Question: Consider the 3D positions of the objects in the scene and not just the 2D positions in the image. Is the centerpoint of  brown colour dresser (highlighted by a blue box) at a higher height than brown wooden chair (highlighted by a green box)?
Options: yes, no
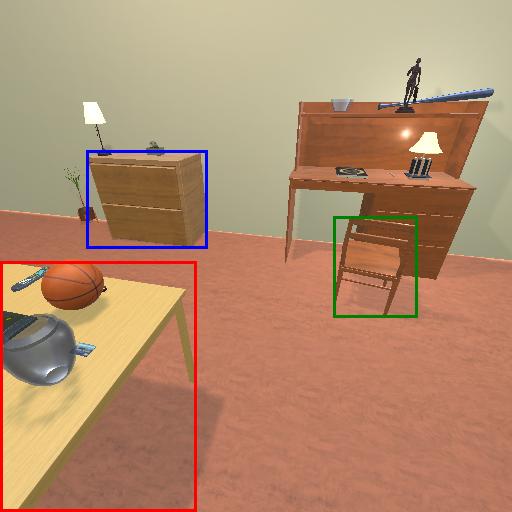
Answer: yes